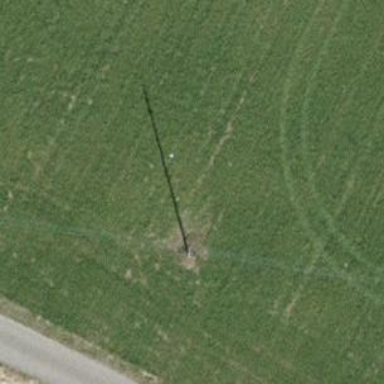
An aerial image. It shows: Minor power line.